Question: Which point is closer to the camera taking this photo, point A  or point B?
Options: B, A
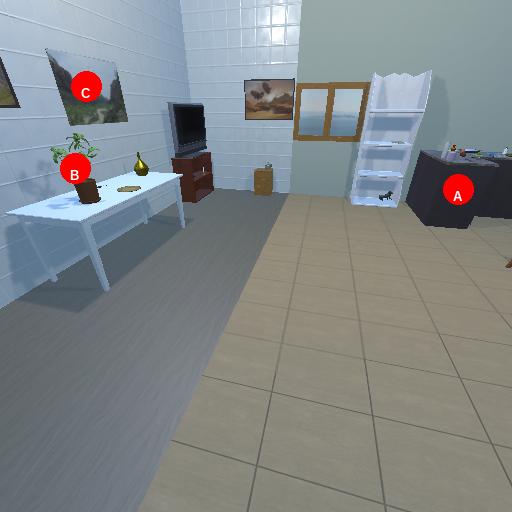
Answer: B